Aerial crown-view tile of a tropical tree (Barro Colorado Island, Panama), acquired 20240813:
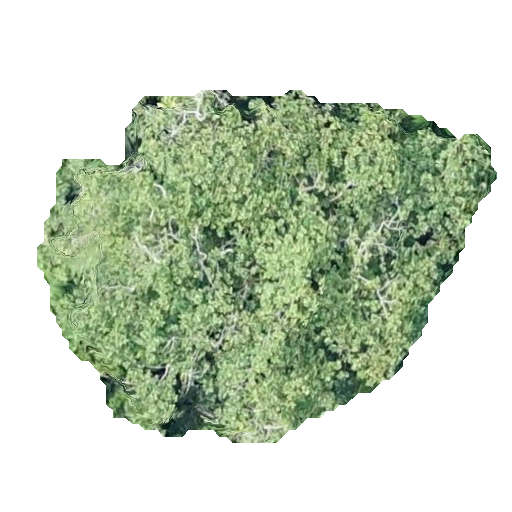
Species: Hieronyma alchorneoides
GBIF accepted scientific name: Hieronyma alchorneoides
Crown area: 176.247 m²